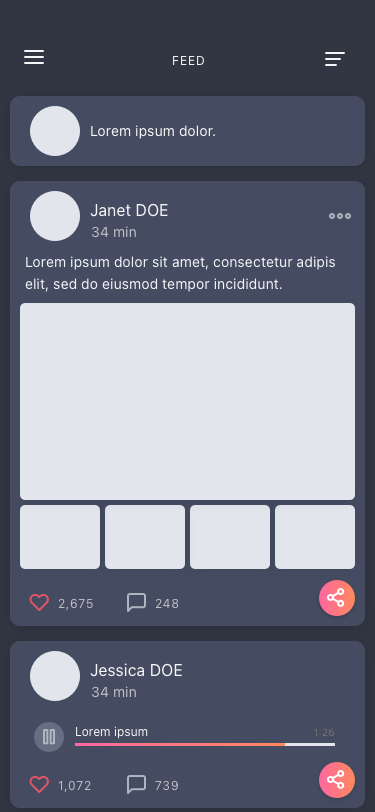
Text in this UI design:
739
1,072
1:26
Lorem ipsum
34 min
Jessica DOE
248
2,675
Lorem ipsum dolor sit amet, consectetur adipis elit, sed do eiusmod tempor incididunt.
34 min
Janet DOE
Lorem ipsum dolor.
FEED